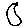
Label: moon